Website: walmart
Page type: billing-address
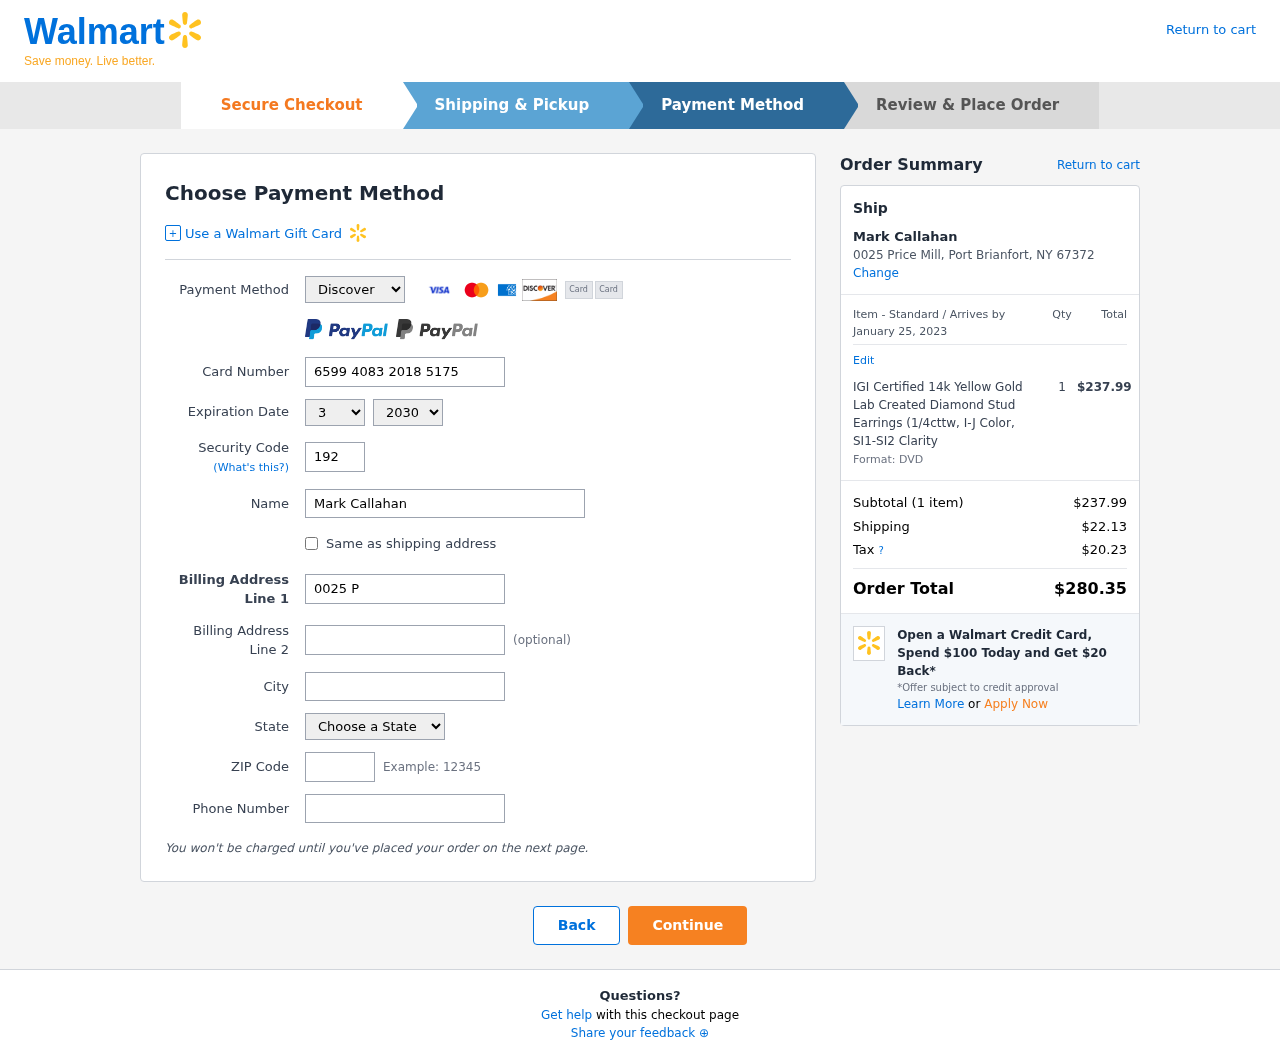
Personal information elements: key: PII_CARD_CVV
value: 192
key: PII_CARD_EXPIRY_MONTH
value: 03
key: PII_CARD_EXPIRY_YEAR
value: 30
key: PII_CARD_NUMBER
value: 6599 4083 2018 5175
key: PII_CARD_TYPE
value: Discover
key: PII_CITY
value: Port Brianfort
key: PII_CITY_STATE_ZIP
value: Port Brianfort, NY 67372
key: PII_FULLNAME
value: Mark Callahan
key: PII_PHONE
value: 6996915111
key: PII_POSTCODE
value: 67372
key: PII_STATE
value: New York
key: PII_STREET
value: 0025 Price Mill
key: PII_STREET2
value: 843 Samantha Stream
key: PII_FULLNAME2
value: Mark Callahan
Product elements: key: PRODUCT1_NAME
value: IGI Certified 14k Yellow Gold Lab Created Diamond Stud Earrings (1/4cttw, I-J Color, SI1-SI2 Clarity
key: PRODUCT1_PRICE
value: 237.99
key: PRODUCT1_QUANTITY
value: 1
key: PRODUCT1_DESC
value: Format: DVD
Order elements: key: ORDER_DELIVERY_DATE
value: January 25, 2023
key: ORDER_NUM_ITEMS
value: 1
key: ORDER_SUBTOTAL
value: $237.99
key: ORDER_SHIPPING_COST
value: $22.13
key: ORDER_TAX
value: $20.23
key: ORDER_TOTAL
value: $280.35